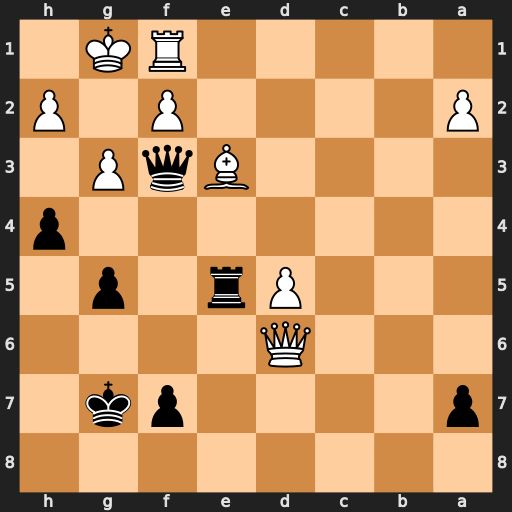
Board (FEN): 8/p4pk1/3Q4/3Pr1p1/7p/4BqP1/P4P1P/5RK1
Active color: b
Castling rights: -
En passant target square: -
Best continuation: h3 Qxe5+ Kh7 Qf5+ Qxf5